Question: I am nearly finished with my event-table, but one last thing needs to be done. I've a table created and now I want to show infos by clicking on an event.
My actual code is without slideToggle. If you click on an event, it opens the event on a new page and I am not lucky with it. I want to open the additional infos of the events below the row.
Here is the actual code (updated):
'''
<?php
$query = "SELECT 'id', TIME_FORMAT(doors,'%H:%i') AS 'doors', TIME_FORMAT(begin,'%H:%i') AS 'begin', 'category', 'who', 'infos', 'location', 'smoke', 'dogs', DATE_FORMAT(date,'%d.%m.%Y') AS 'de_date' FROM 'events' WHERE 'status' = 'enabled' ORDER BY 'date' ASC";
$events_resource = mysql_query($query) or die(mysql_error());
?>
<table class="tableLine">
<tr>
<th>Wann?</th>
<th>Was?</th>
<th>Wer?</th>
<th>Wo?</th>
</tr>
<?php
$all_events = array();
$ten_events = array();
for($i = 0; $events = mysql_fetch_object($events_resource); $i++){
if($i < 9){
$ten_events[] = $events;
}
$all_events[] = $events;
}
$i = 0;
foreach($ten_events as $event): ?>
<tr class="row" class="show_button" href="#">
<td><?=$event->de_date?></td>
<td><?=$event->category?></td>
<td><?=$event->who?></td>
<td><?=$event->location?></td>
</tr>
<tr>
<td class="eventinfos" colspan="4">
<?=$event->infos?>
</td>
</tr>
<?php endforeach; ?>
</table>
<script>
$(document).ready(function(){
$('.eventinfos').hide();
$('.show_button').click(function(){
$(this).closest('.row').find('.eventinfos').slideToggle();
})
})
</script>
'''
Well, I don't really know, where to put the hided infos (using a div?) and which slideToggle-code I need to use and where to put it. I did some tries with this code, but my knowledge is not good enough.
Here is my Photoshop-example how I want it:

I hope you can help me out.
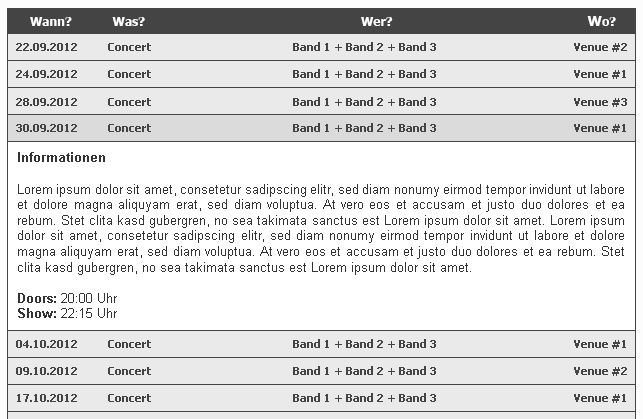
Answer: Try this (UPDATED):
'''
<table class="tableLine">
<?php foreach($ten_events as $event): ?>
<tr class="show-info" style="cursor: pointer;">
<td><?=$event->de_date?></td>
<td><?=$event->category?></td>
<td><?=$event->who?></td>
<td><?=$event->location?></td>
</tr>
<tr class="event-info">
<td colspan="4"><?=$event->infos?></td>
</tr>
<?php endforeach; ?>
</table>
<script>
$(document).ready(function(){
$('.show-info').on('click', function(){
$(this).next('.event-info').slideToggle();
})
})
</script>
'''
To hide infos rows intially, specify css-rule (in your css-file or in style section in head of page):
'''
.event-info {
display: none;
}
'''
See my code: <URL>
See more universal code (a little change in javascript): <URL>